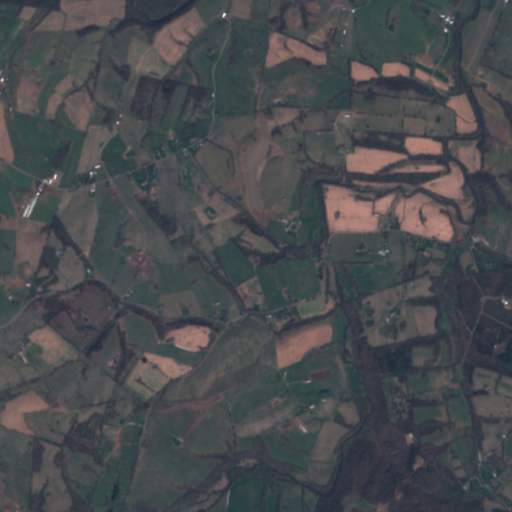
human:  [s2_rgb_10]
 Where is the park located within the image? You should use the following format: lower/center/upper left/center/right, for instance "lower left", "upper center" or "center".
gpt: The park is located in the center of the image.
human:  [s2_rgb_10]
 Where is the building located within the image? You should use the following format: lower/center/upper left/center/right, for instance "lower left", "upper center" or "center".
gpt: There is no building in the image.